Question: Is it possible to tell NuGet that you want to use the latest version of package and never above this major version?
For instance, let's take the example with jQuery: we can't use 2.x version if we need support of the old browsers. We're limited to use latest 1.x version.
We know that the currently available (and offered by default in dialog) version of jQuery is 2.1.1. Rather than using this version, we need to use the currently latest major version of the jQuery 1.x branch, currently, 1.11.1.
I know how to initially install the 1.11.1 version. One simple solution is to manually edit the packages.config file to replace the value of the 'version' attribute with '1.11.1':
'''
<packages>
<package id="jQuery" version="1.11.1" targetFramework="net451" />
</packages>
'''
and build the project.
What I don't know is how to tell NuGet to keep track of releasing new versions of the 1.x branch to offer me updating to them the same way as it would do this when a new 2.x version is released:

By default, NuGet will always try to update to the latest 2.x version, not the latest 1.x.
I've tried to use an asterisk in the package 'version' attribute:
'''
<packages>
<package id="Package1" version="1.*" targetFramework="net40" />
</packages>
'''
But NuGet throws an exception:
'''
NuGet Package restore failed for project Project1: System.IO.InvalidDataException: Unable to parse version value '1.*' from 'packages.config'.
at NuGet.PackageReferenceFile.<GetPackageReferences>d__0.MoveNext()
at System.Collections.Generic.List'1..ctor(IEnumerable'1 collection)
at System.Linq.Enumerable.ToList<URL>
at NuGet.VsEvents.PackageRestorer.RestorePackages(String packageReferenceFileFullPath, IFileSystem fileSystem)
at NuGet.VsEvents.PackageRestorer.PackageRestore(ProjectPackageReferenceFile projectPackageReferenceFile).
'''
So, how do you achieve the above goal?
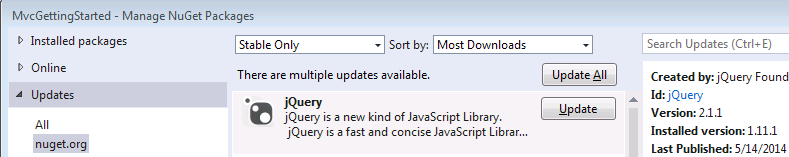
Answer: I found a solution. You need to use a NuGet <URL>.
Continuing with the jQuery example, if you need to update jQuery to the latest 1.x branch version, but not to 2.x, add the following constraint to the packages.config:
'''
<packages>
<package id="jQuery" version="1.11.0" allowedVersions="[1,2)" targetFramework="net451" />
</packages>
'''
This lets you be notified about new releases of the 1.x branch only and never be offered to update to inappropriate for you 2.x version: